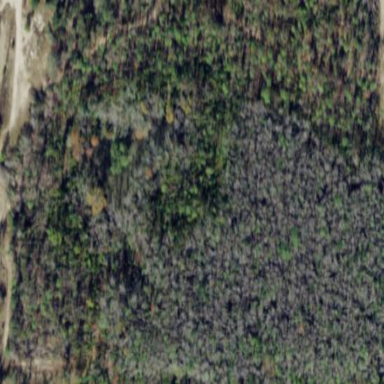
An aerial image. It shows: Forest area dominated by needle-leaved trees.